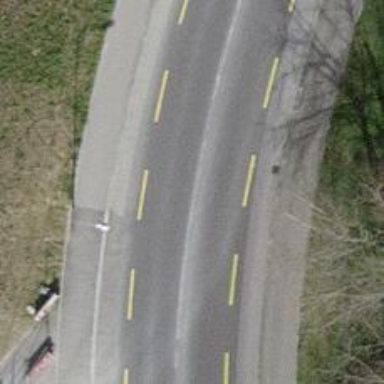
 having lanes for both sidewalks and cycleways."